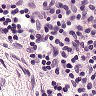
Metastatic tissue present: no